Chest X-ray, AP view. Patient: 52 years old, sex M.
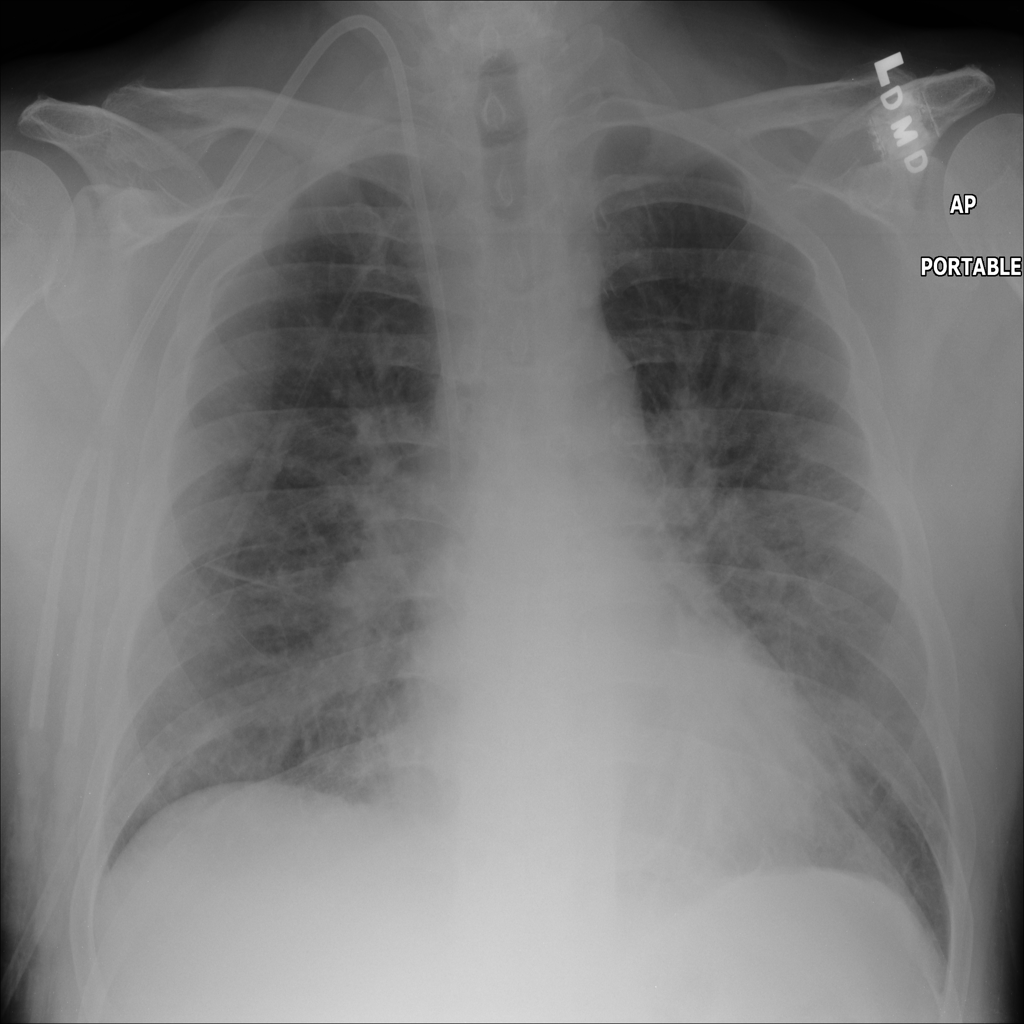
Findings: Cardiomegaly, Effusion, Pleural_Thickening